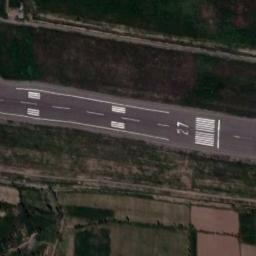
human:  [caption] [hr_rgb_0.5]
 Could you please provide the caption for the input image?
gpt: There are brown and green mixed farmland next to the runway, And there are white '27' and short-line signs on the runway .

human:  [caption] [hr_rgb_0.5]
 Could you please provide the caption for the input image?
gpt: The runway is on the grass next to the farmland .

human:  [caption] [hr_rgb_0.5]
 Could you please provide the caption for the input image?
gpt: The runway is surrounded by grass .

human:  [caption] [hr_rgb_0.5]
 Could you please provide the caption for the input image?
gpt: The runway has a threshold marking and several touchdown zone markings and the designation marking is 27 .

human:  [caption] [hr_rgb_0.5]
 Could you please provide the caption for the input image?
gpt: There are green meadows and some farmlands beside the runway .